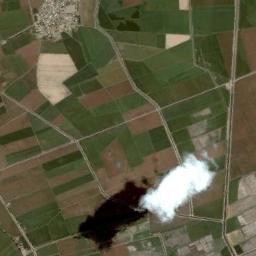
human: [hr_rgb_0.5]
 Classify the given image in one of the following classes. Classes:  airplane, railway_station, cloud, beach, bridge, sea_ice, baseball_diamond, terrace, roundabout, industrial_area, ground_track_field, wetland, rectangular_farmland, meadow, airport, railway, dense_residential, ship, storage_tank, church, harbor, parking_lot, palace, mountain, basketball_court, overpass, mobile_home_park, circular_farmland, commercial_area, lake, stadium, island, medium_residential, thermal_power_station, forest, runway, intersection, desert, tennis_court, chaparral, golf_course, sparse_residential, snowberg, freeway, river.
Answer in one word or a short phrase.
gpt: cloud